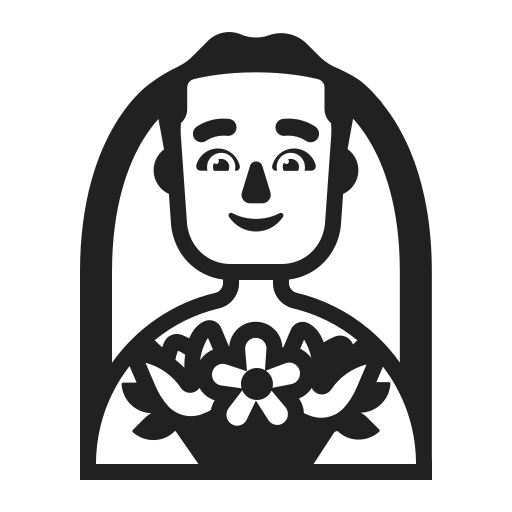
man with veil high contrast default